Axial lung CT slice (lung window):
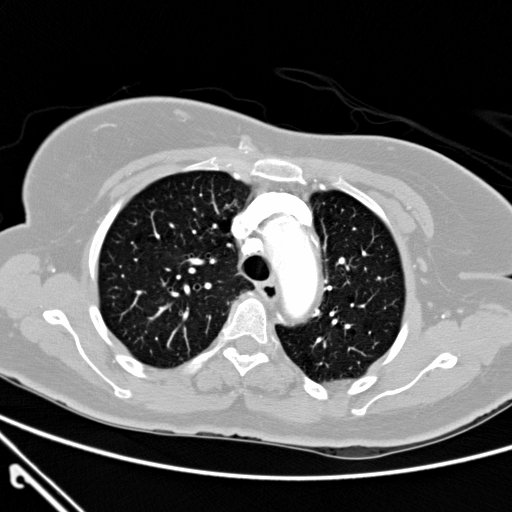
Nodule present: no